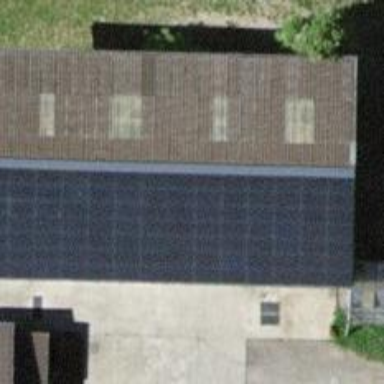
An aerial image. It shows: Solar power generator using photovoltaic method with solar photovoltaic panel types.